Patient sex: F
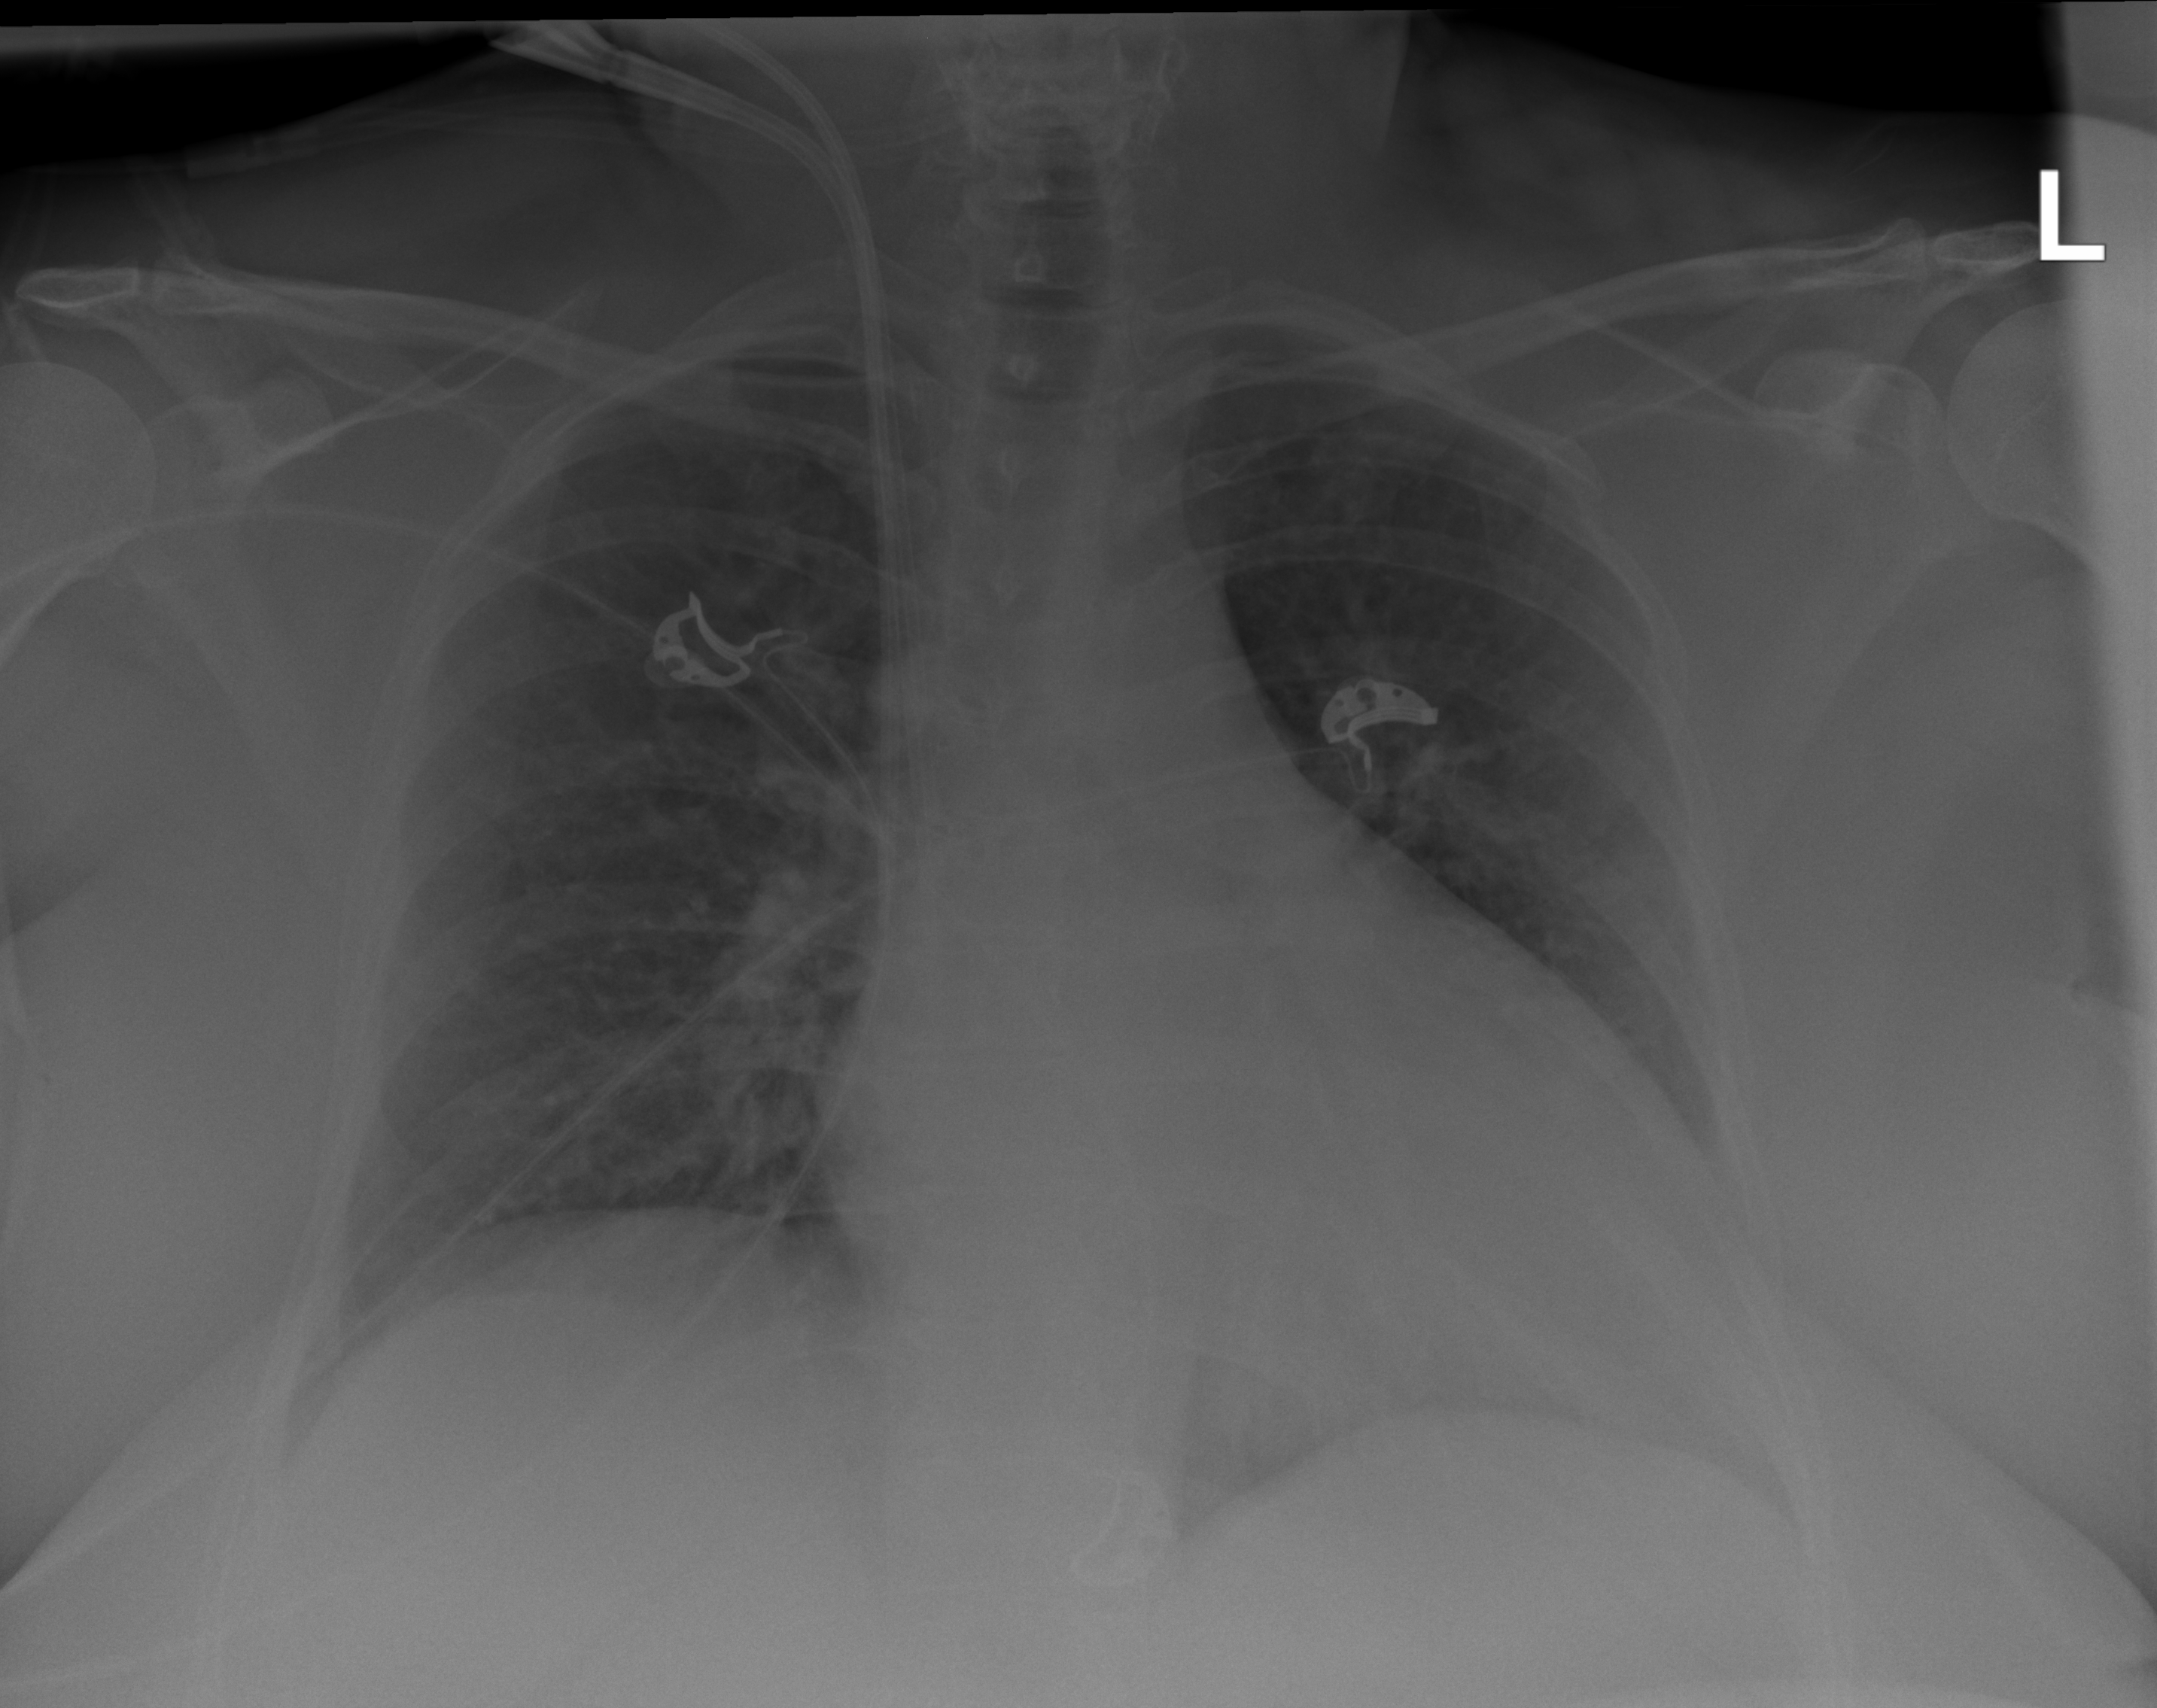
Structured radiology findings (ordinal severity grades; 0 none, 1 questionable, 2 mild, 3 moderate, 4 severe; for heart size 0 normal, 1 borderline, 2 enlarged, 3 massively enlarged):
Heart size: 1
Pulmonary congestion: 0
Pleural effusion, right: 0
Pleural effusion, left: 0
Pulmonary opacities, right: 0
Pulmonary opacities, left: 0
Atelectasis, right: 0
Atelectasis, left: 0